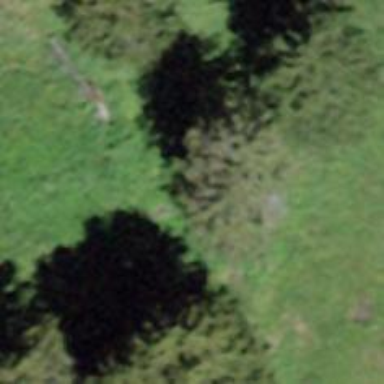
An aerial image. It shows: Needle-leaved tree in natural setting.